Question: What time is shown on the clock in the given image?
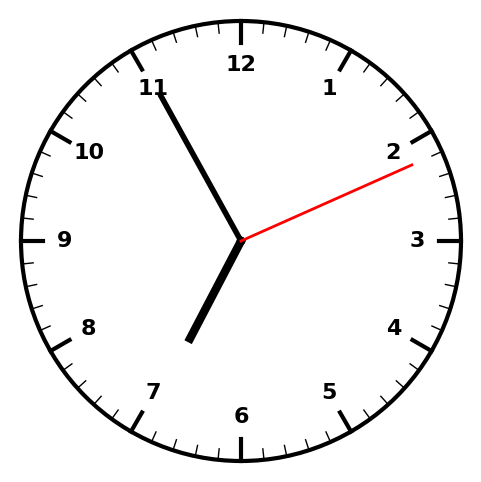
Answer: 06:55:11